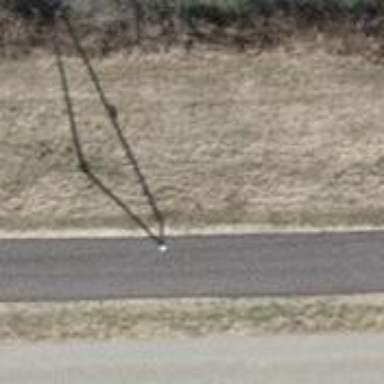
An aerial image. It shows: Minor power line.